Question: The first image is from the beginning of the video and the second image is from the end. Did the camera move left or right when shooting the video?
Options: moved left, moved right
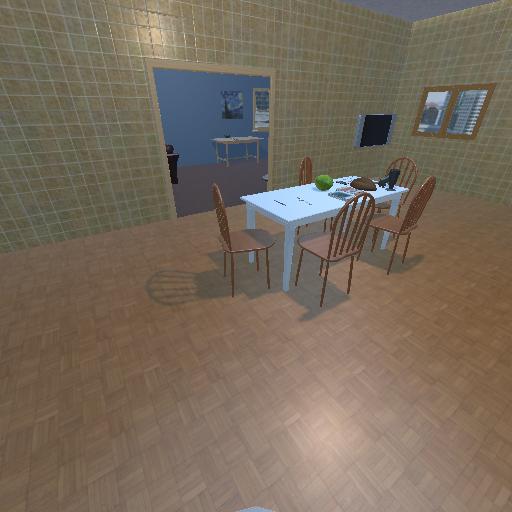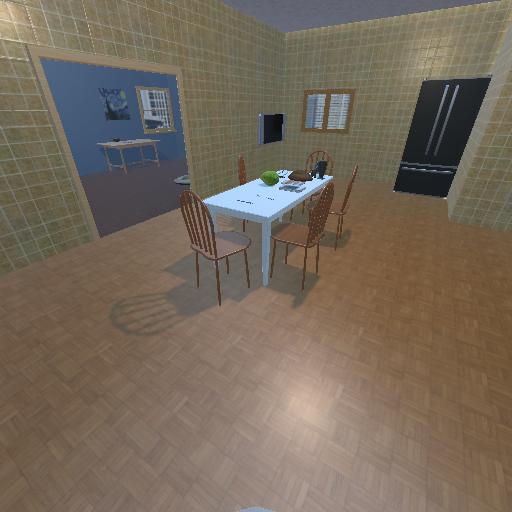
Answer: moved left